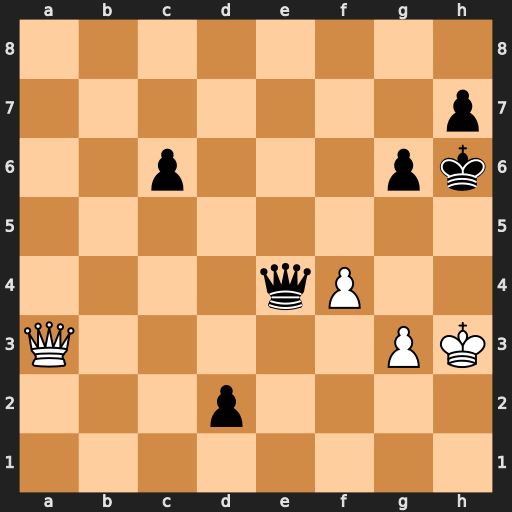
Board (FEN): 8/7p/2p3pk/8/4qP2/Q5PK/3p4/8
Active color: w
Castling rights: -
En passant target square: -
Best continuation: Qf8+ Kh5 g4#